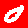
Digit: 0